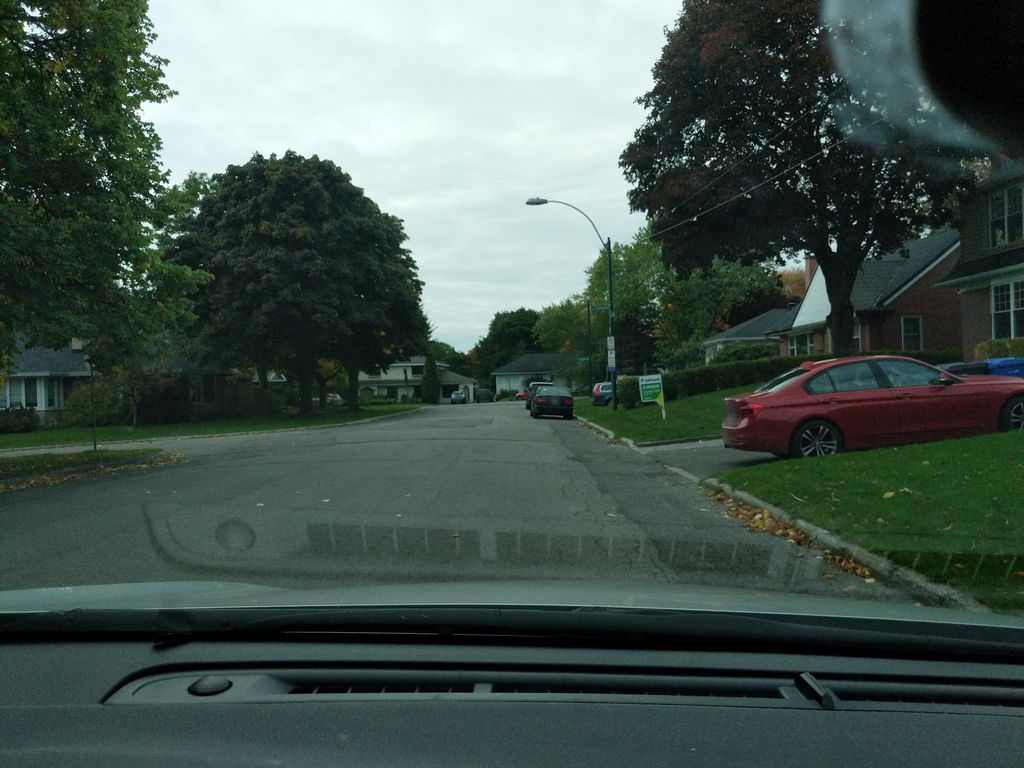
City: quebec_city